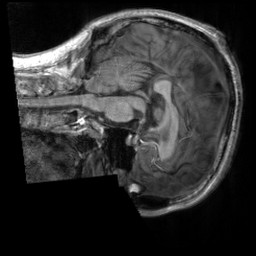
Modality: T1w
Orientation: sagittal
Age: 20
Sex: male
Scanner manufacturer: siemens
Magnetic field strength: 3 T
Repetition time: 2.3 s
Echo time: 0.00232 s